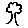
Label: tree